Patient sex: F
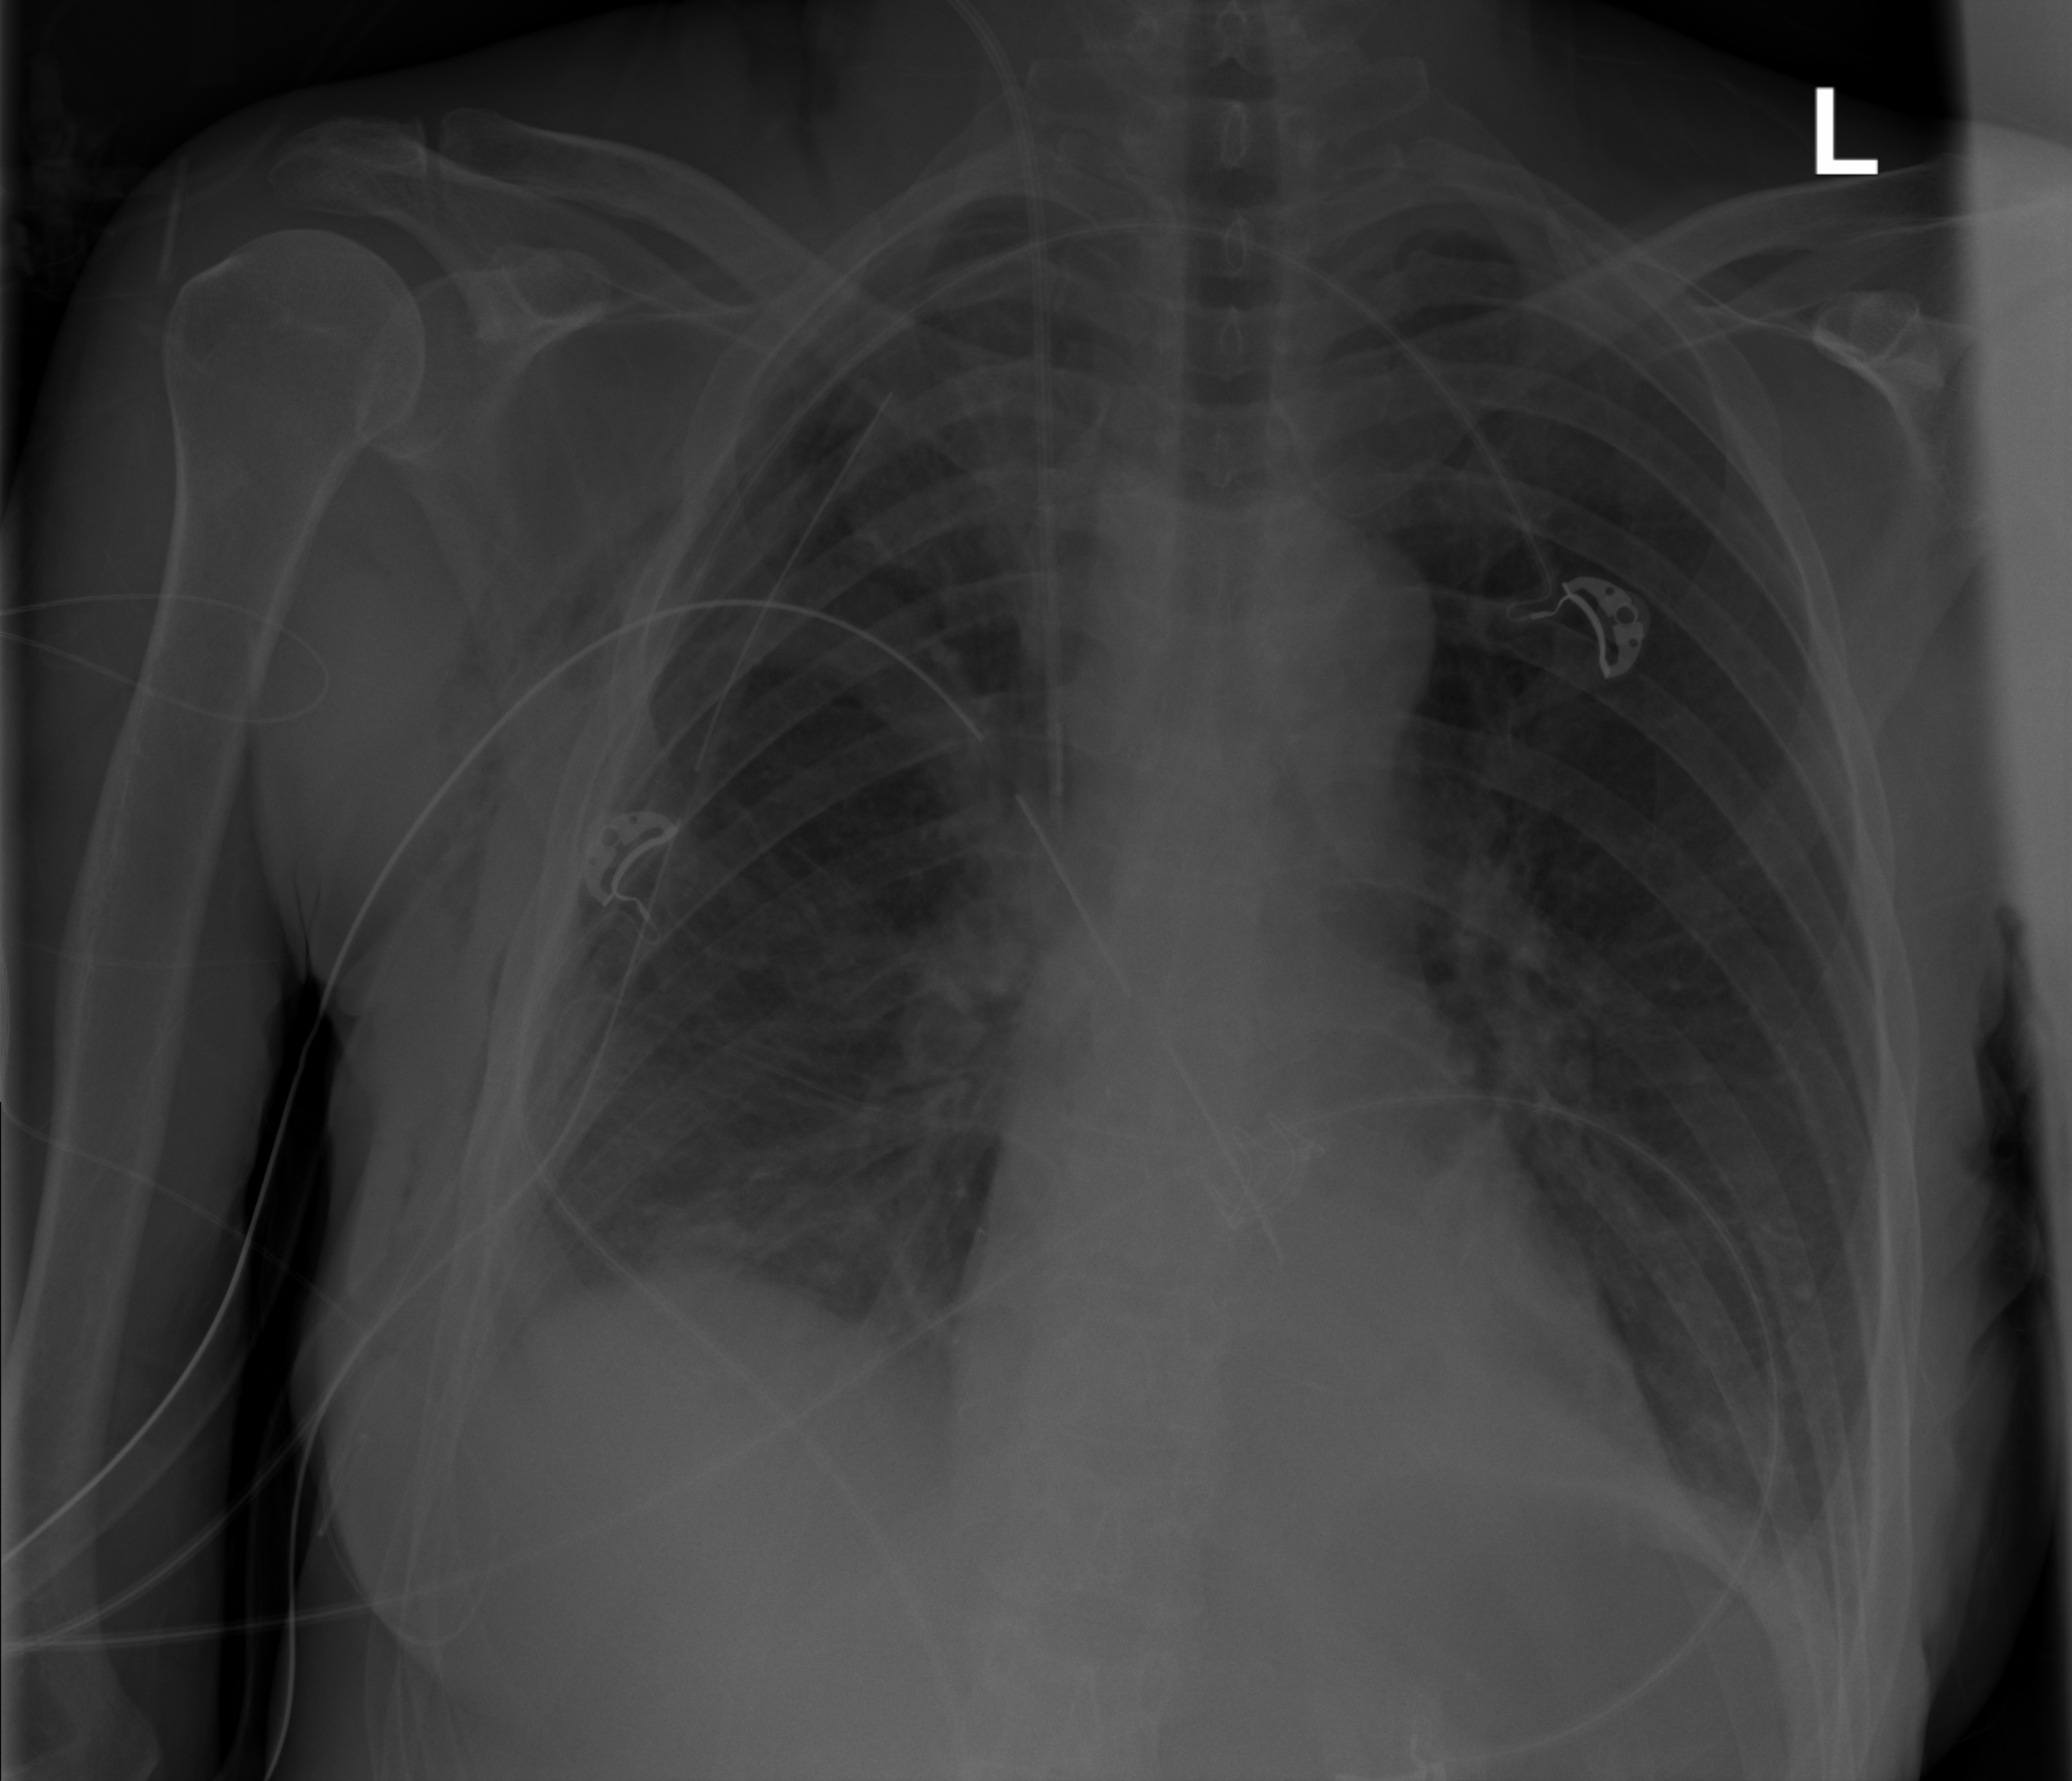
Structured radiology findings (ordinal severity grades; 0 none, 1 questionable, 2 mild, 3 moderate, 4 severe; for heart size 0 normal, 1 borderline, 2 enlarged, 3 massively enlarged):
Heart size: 0
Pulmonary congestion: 2
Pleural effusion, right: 2
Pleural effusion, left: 2
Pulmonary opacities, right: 0
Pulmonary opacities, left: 0
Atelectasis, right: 2
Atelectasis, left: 2